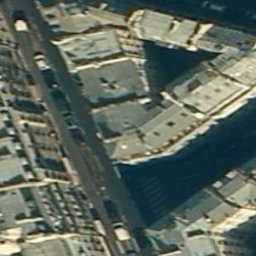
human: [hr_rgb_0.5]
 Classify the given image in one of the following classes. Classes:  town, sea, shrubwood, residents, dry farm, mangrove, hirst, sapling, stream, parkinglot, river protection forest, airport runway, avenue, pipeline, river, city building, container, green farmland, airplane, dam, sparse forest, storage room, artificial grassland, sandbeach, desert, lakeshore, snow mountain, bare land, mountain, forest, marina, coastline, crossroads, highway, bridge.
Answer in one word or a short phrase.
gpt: city building